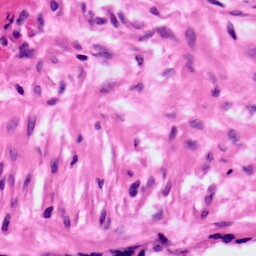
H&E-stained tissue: Ovarian